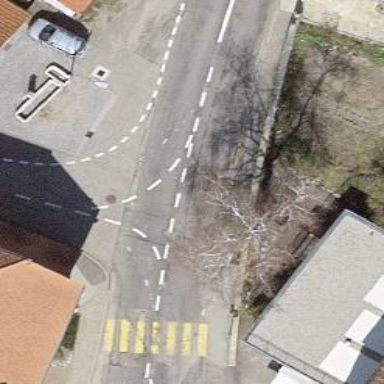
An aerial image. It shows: Residential road with asphalt surface.